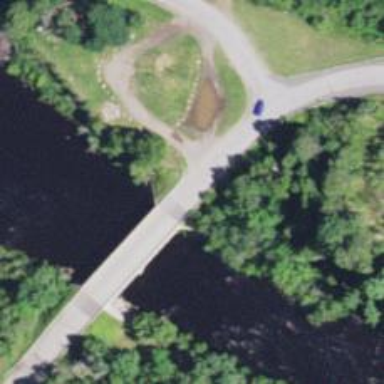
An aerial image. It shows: Tertiary road with bridge.